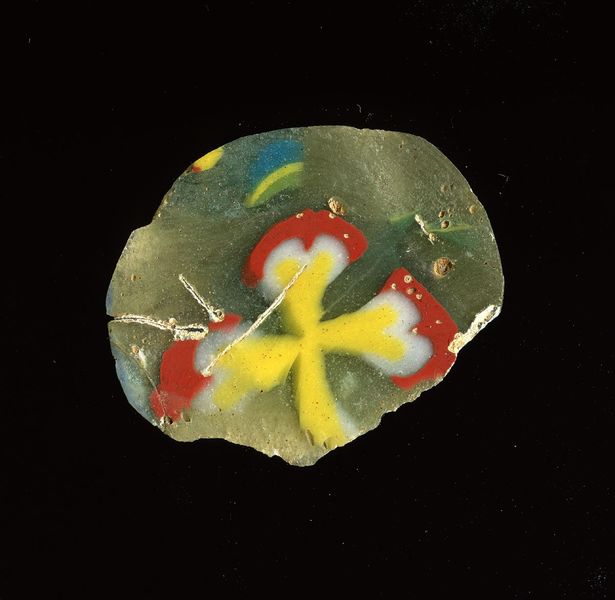
Titel: Mosaikglasfragment
Standort: Hamburg
Institution: Museum für Kunst und Gewerbe Hamburg
Schlagwörter: glas, antike, technik, mosaik, wandschmuck, kaiserzeit, blumenornamente, bodenbeläge, frühe kaiserzeit, prinzipat, römische, millefiori, mittlere, späte